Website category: movie
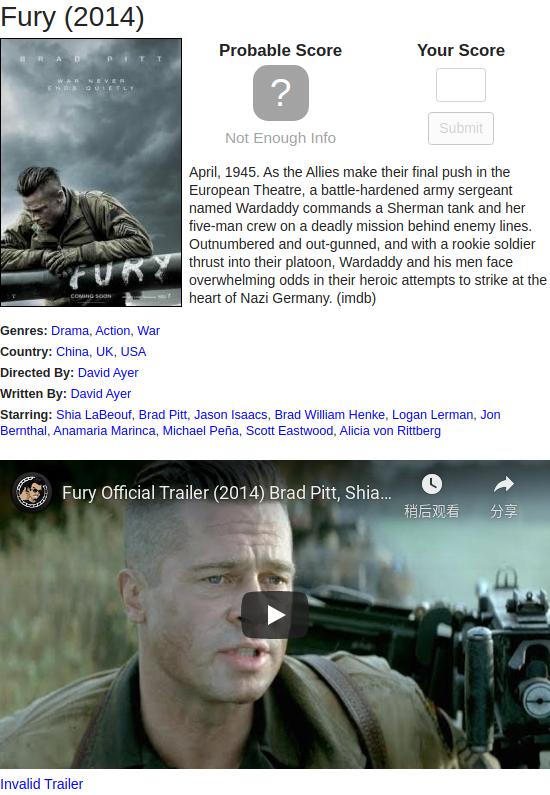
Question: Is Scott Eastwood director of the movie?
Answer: no

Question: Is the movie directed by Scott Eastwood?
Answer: no

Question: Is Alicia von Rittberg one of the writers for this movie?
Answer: no

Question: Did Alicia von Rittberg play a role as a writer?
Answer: no

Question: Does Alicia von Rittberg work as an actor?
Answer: yes

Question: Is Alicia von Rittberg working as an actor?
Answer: yes

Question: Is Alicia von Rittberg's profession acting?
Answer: yes

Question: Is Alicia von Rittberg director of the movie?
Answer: no